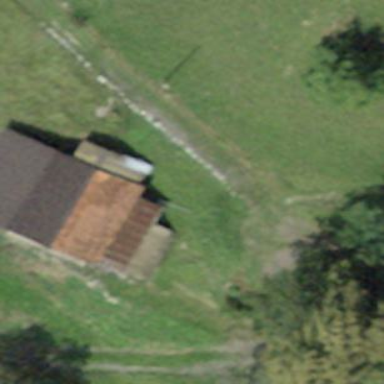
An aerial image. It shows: Barn.